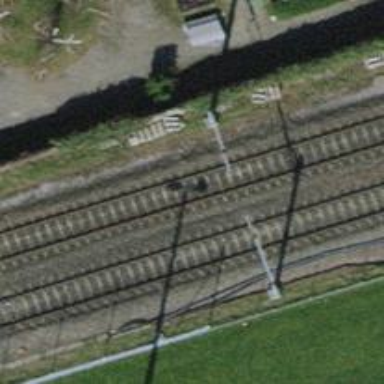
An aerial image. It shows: Solitary milestone along the railway.